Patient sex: M
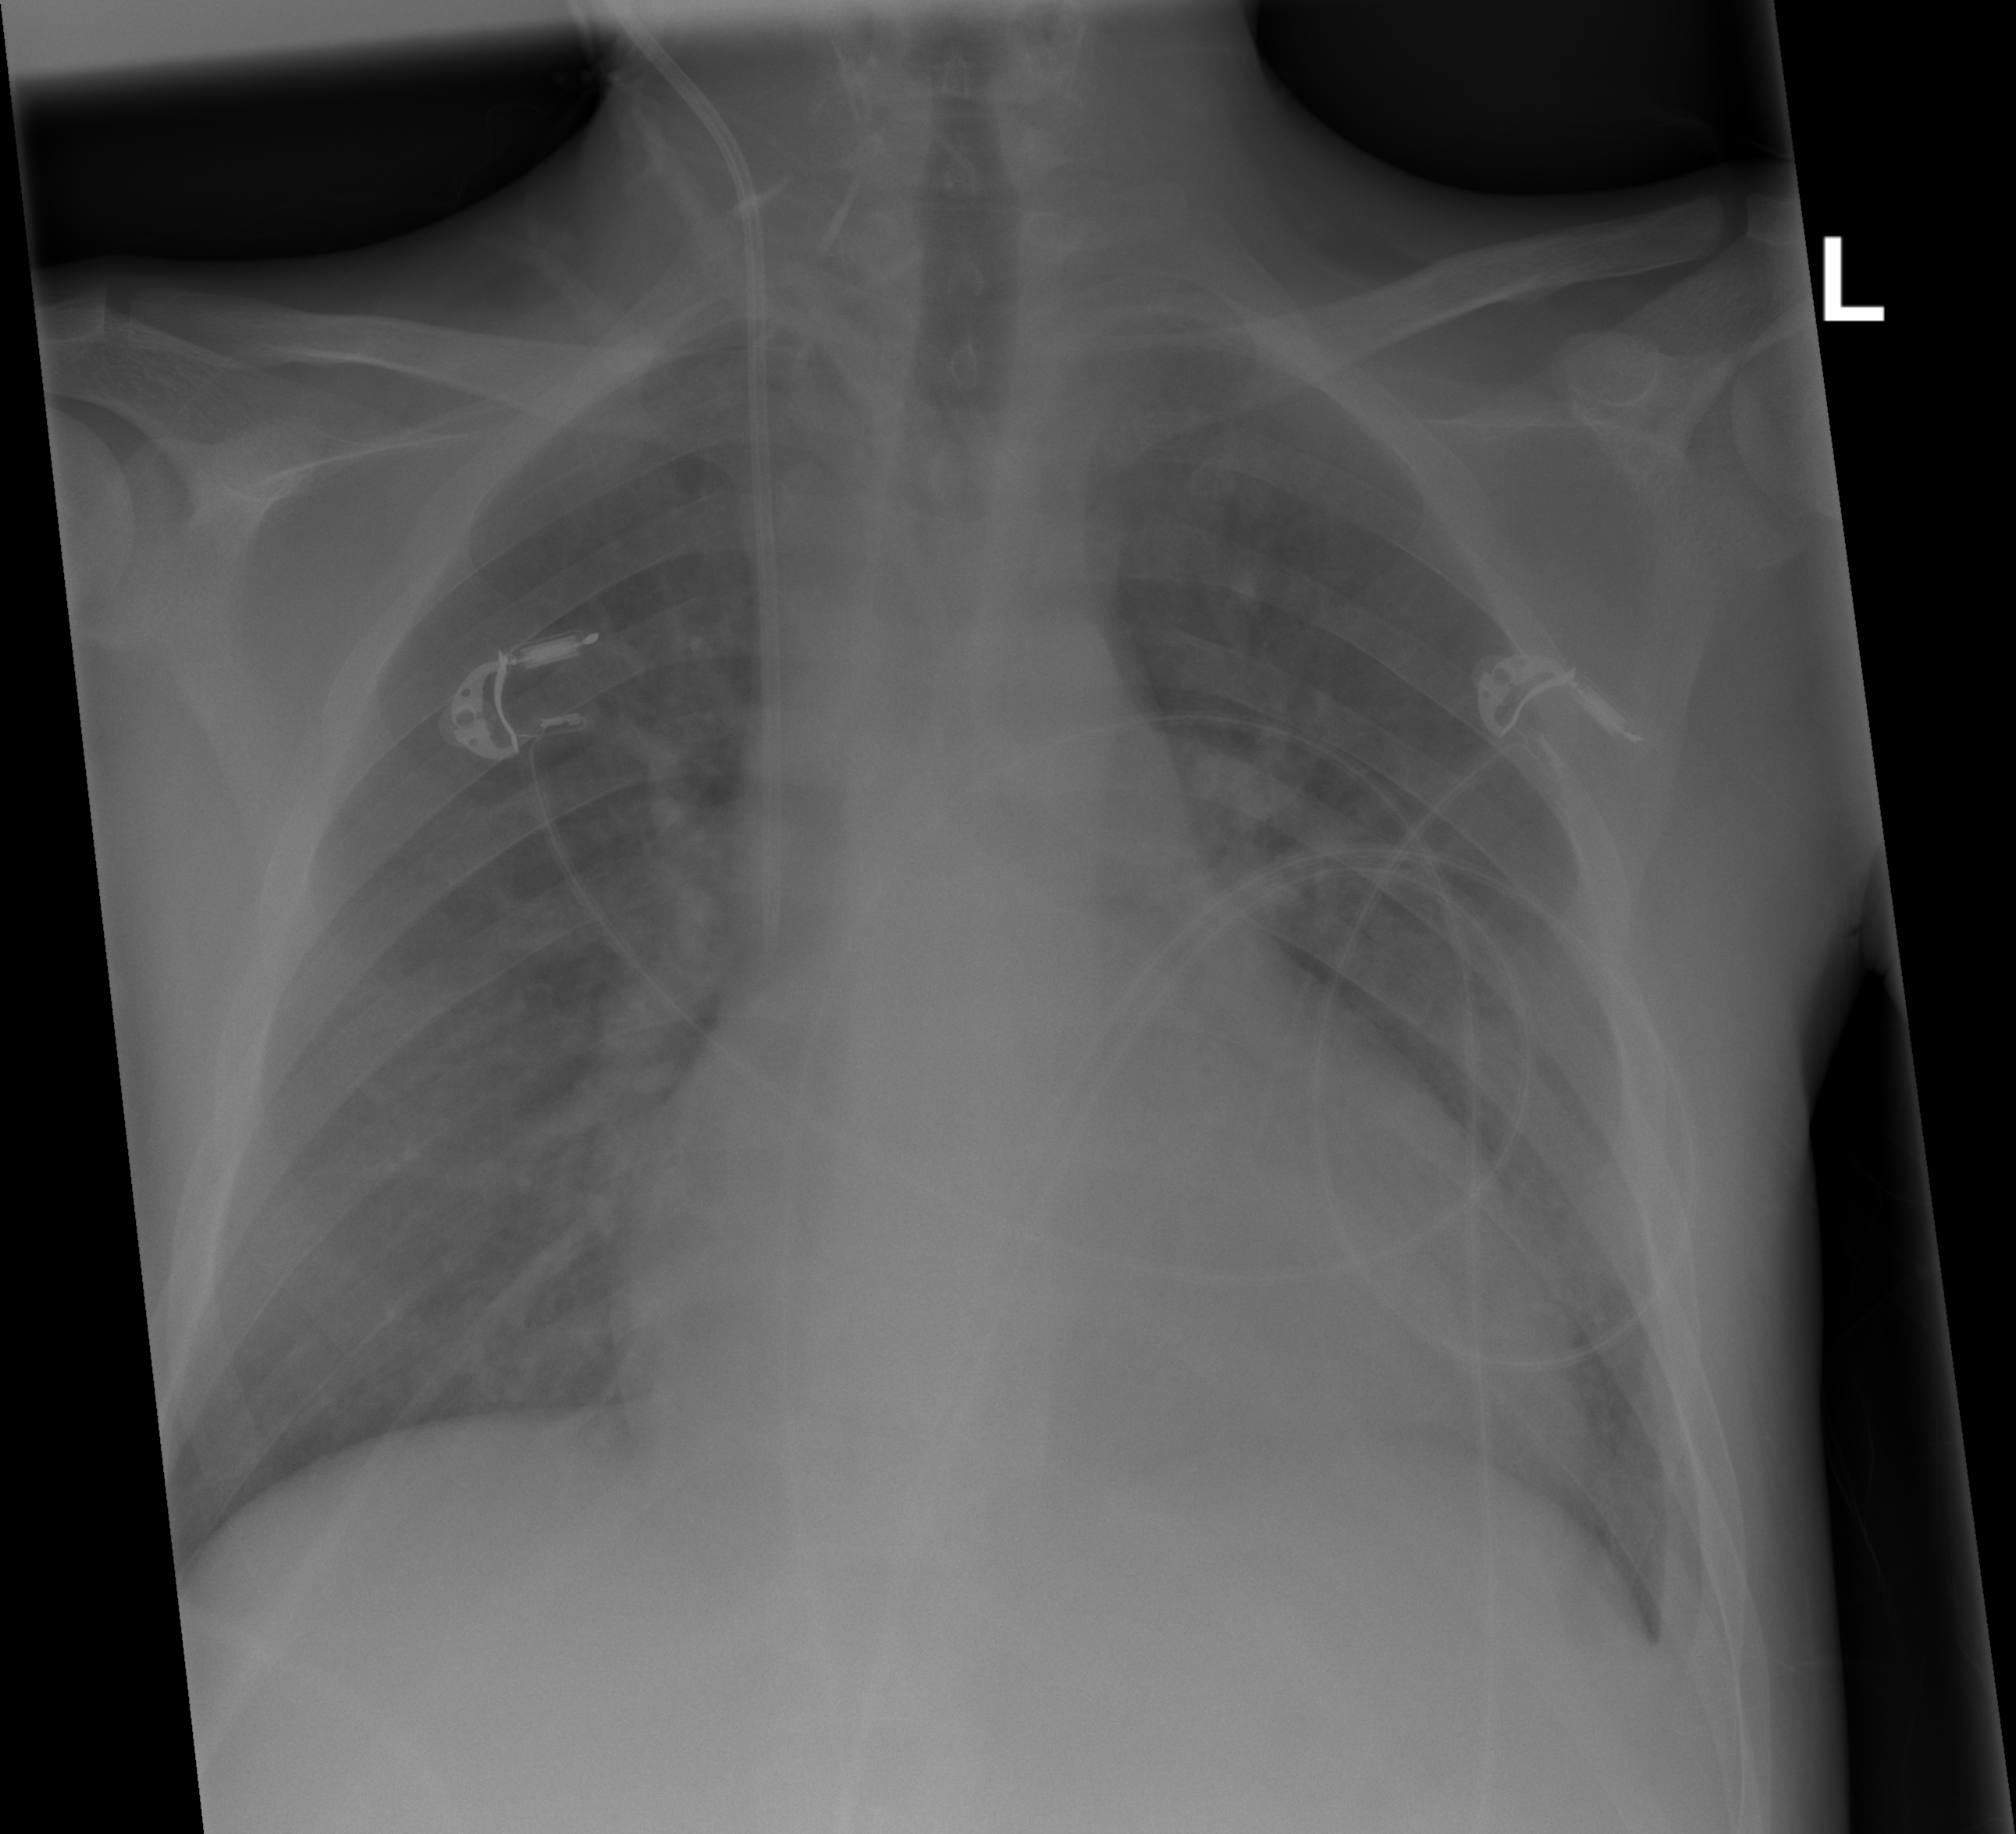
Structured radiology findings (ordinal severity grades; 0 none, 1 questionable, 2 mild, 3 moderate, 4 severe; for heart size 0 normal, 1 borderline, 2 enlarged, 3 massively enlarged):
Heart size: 2
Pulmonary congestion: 0
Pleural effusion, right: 0
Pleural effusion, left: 0
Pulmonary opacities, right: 0
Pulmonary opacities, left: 0
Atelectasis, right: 1
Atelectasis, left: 1